Interaction volume radius: 5 \u00c5
Interaction volume height: 25 \u00c5
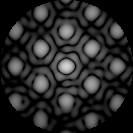
Disorder parameter: 0.2066